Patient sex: M
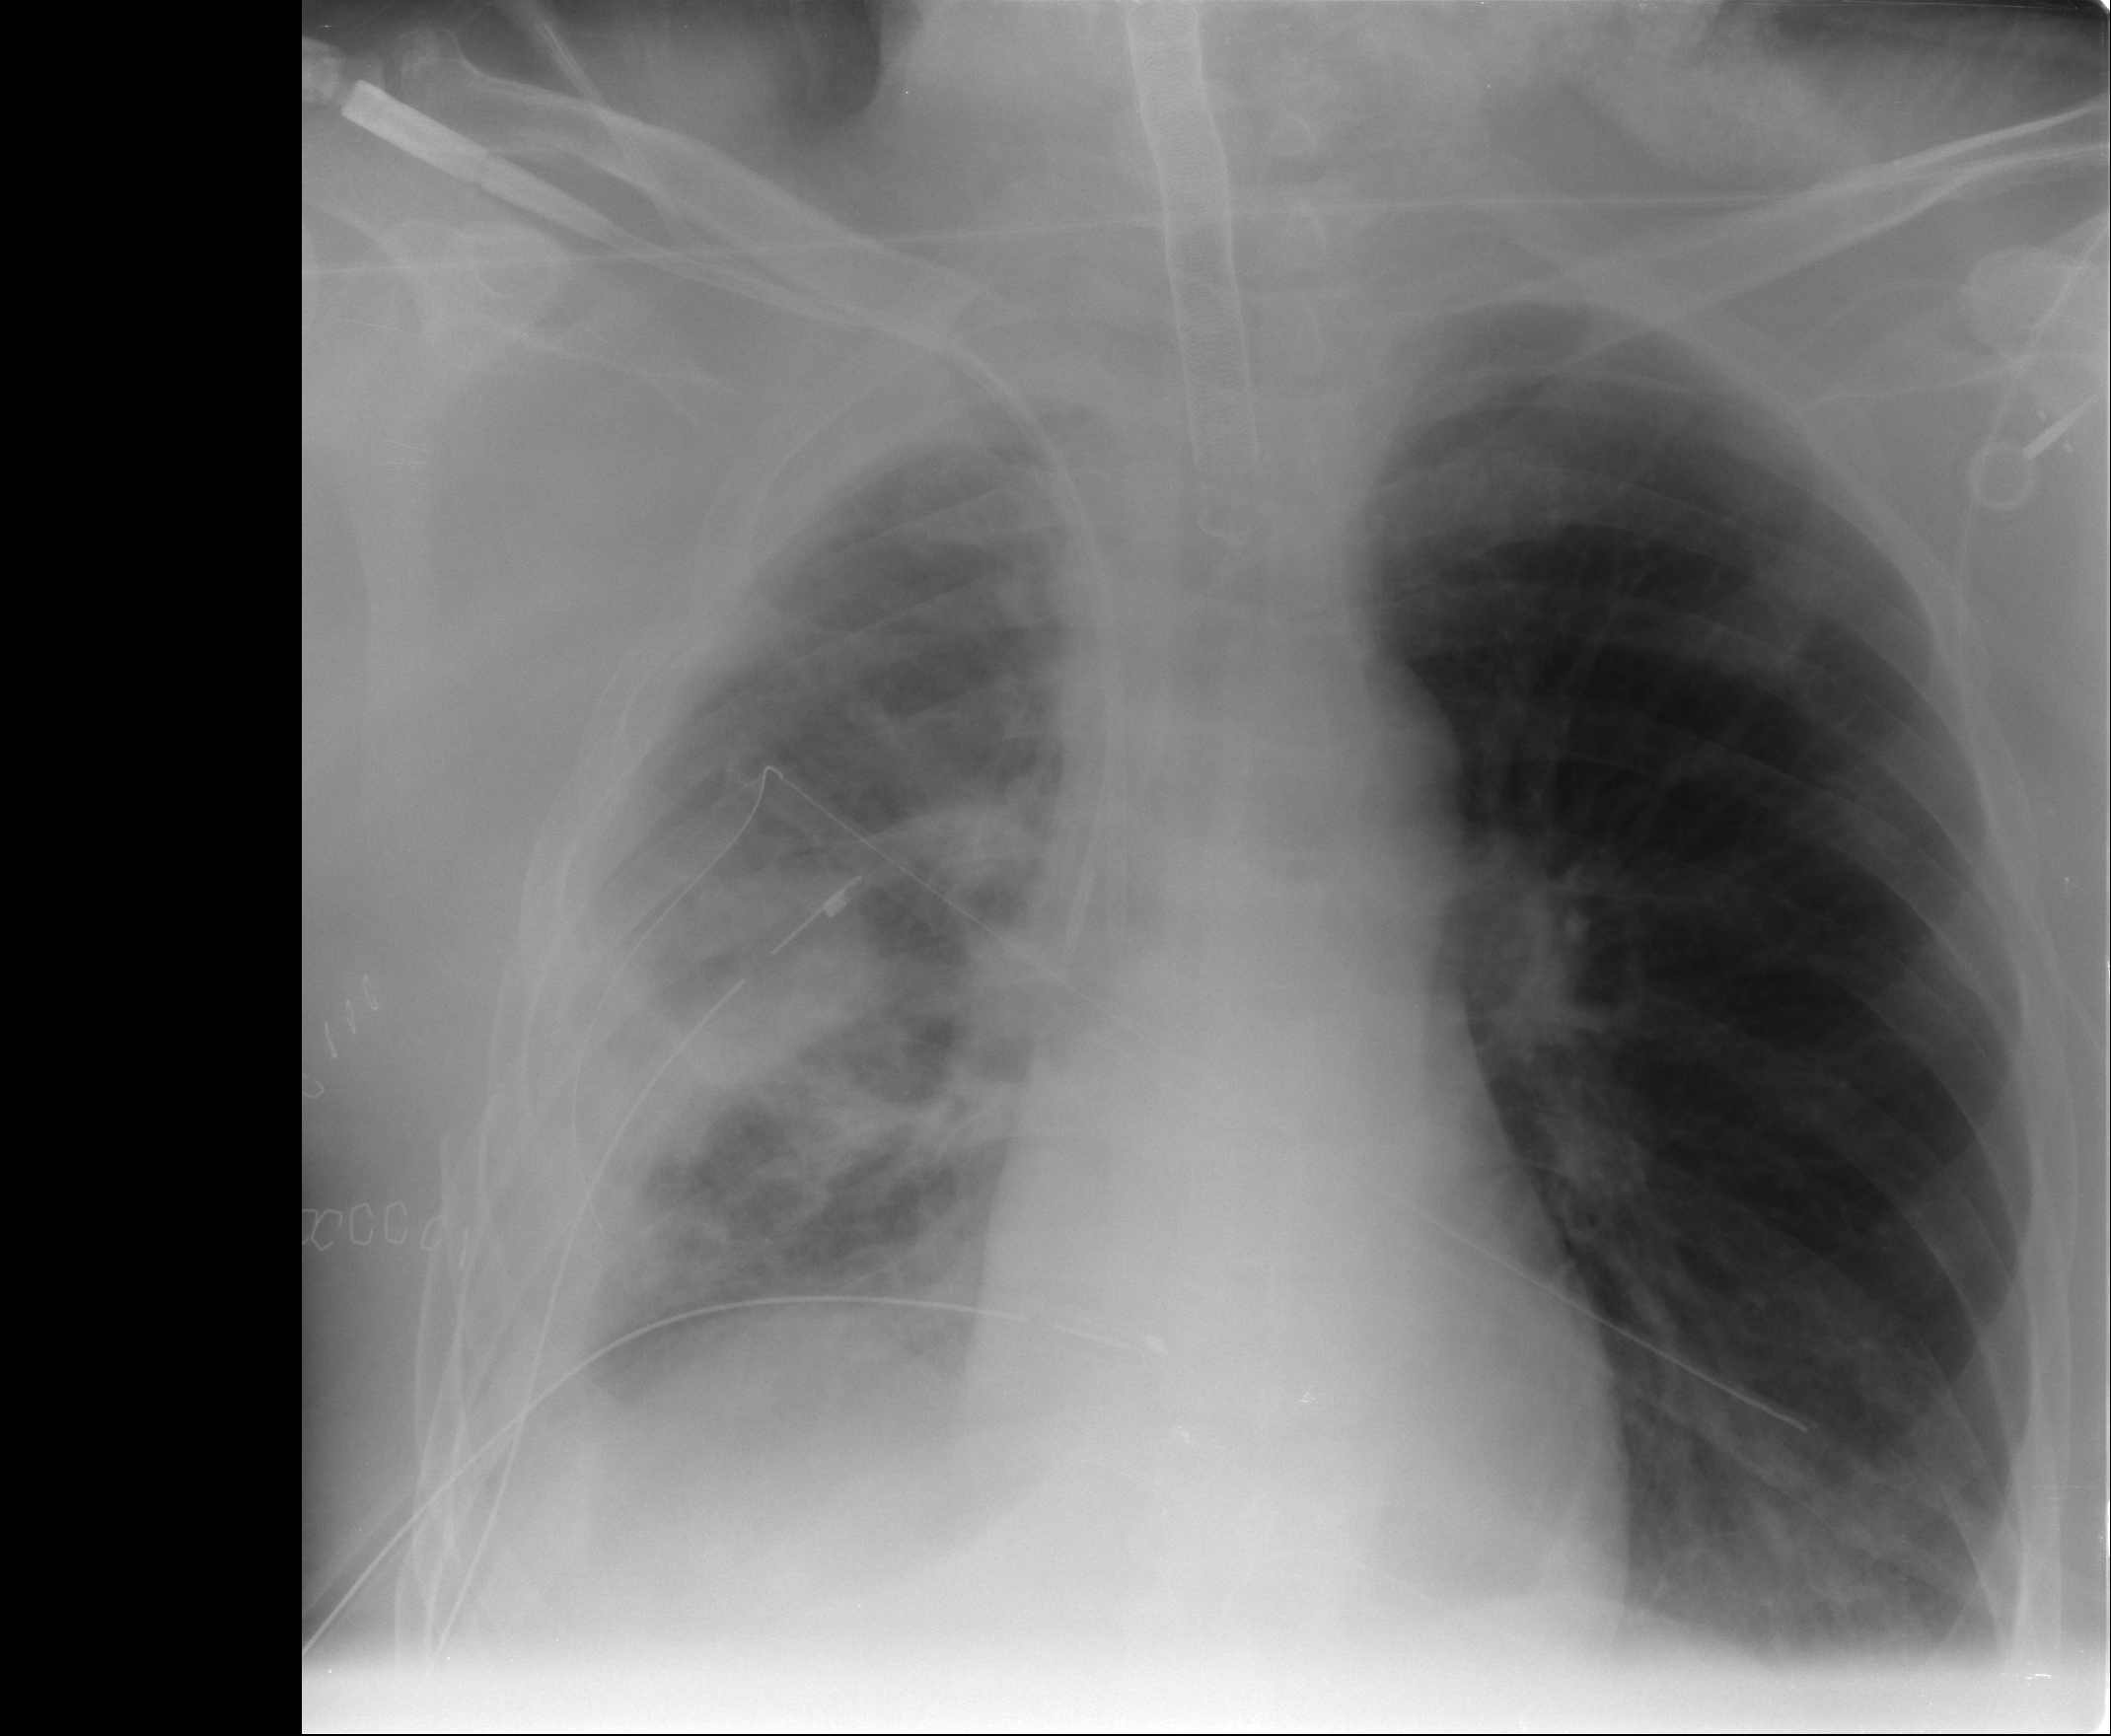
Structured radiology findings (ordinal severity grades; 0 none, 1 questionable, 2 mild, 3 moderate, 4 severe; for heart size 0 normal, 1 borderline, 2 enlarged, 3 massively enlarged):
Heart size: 0
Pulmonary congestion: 1
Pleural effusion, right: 3
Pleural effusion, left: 0
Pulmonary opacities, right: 3
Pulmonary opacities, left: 0
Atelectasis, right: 3
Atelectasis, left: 0